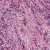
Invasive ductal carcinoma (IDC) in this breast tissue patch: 1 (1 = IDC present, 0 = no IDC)